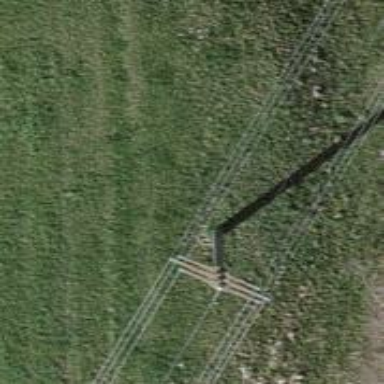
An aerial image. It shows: Power tower.